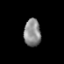
Tissue: prostate
Cell type: Myeloid cells
Senescence score: 0.3437
Nuclear area (px): 452
Mean DAPI intensity: 139.301